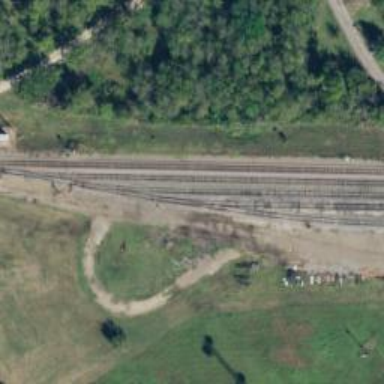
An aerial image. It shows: Rail spur service.